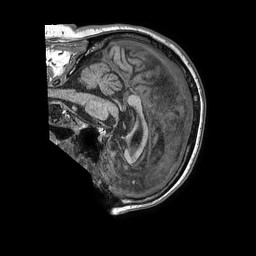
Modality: T1w
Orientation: sagittal
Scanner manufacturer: philips
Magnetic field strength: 1.5 T
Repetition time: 0.007566 s
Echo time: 0.003448 s